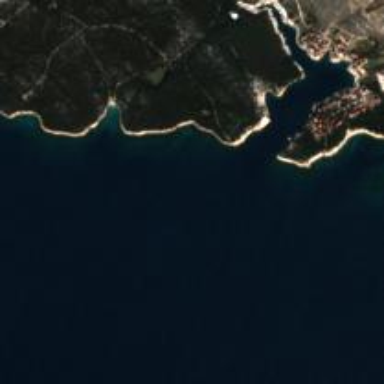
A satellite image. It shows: Beautiful bay in nature.